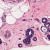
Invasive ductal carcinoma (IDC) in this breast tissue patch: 0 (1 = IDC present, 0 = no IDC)